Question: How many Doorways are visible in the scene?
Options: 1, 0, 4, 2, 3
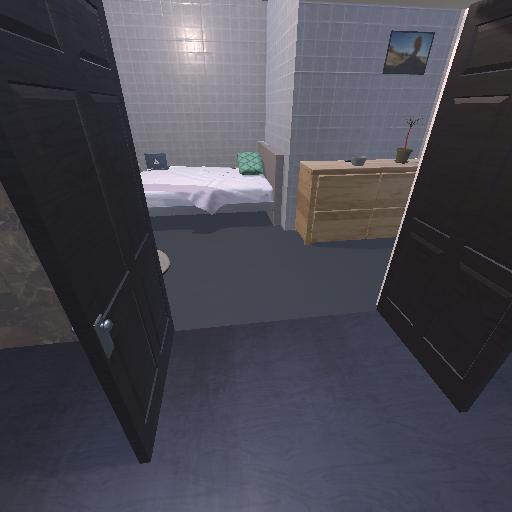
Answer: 1